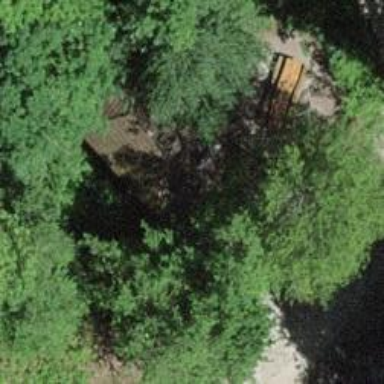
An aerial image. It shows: Bench for seating.